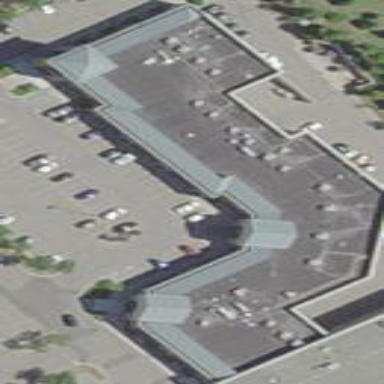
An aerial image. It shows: Retail building.